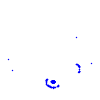
Particle: pion